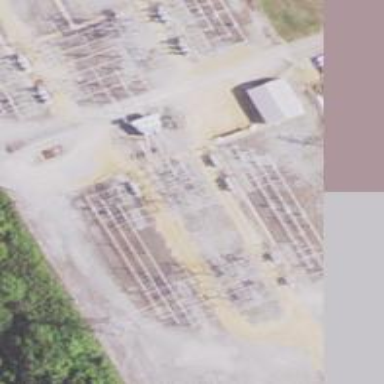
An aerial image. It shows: Switch for power supply.